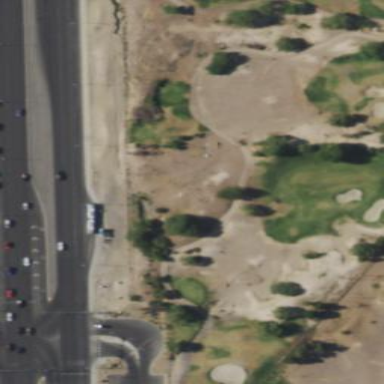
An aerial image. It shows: Rough grassy area used for golf.